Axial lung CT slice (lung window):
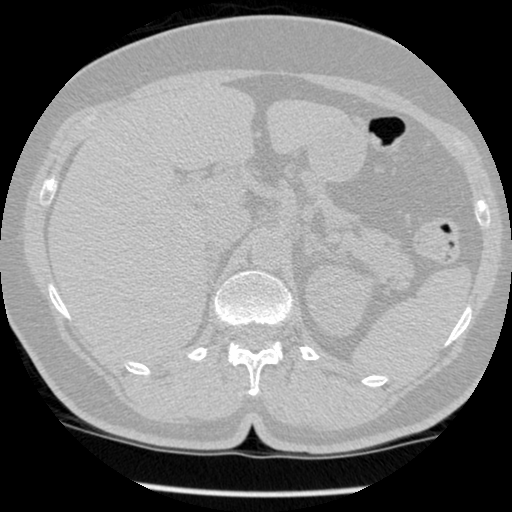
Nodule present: no